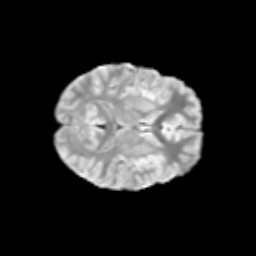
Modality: T2w
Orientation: axial
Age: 12
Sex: male
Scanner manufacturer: siemens
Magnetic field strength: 3 T
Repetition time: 3.8 s
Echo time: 0.07 s